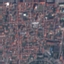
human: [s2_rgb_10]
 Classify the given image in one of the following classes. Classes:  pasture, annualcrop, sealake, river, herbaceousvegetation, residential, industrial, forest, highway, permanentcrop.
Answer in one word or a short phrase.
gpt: Residential